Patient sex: M
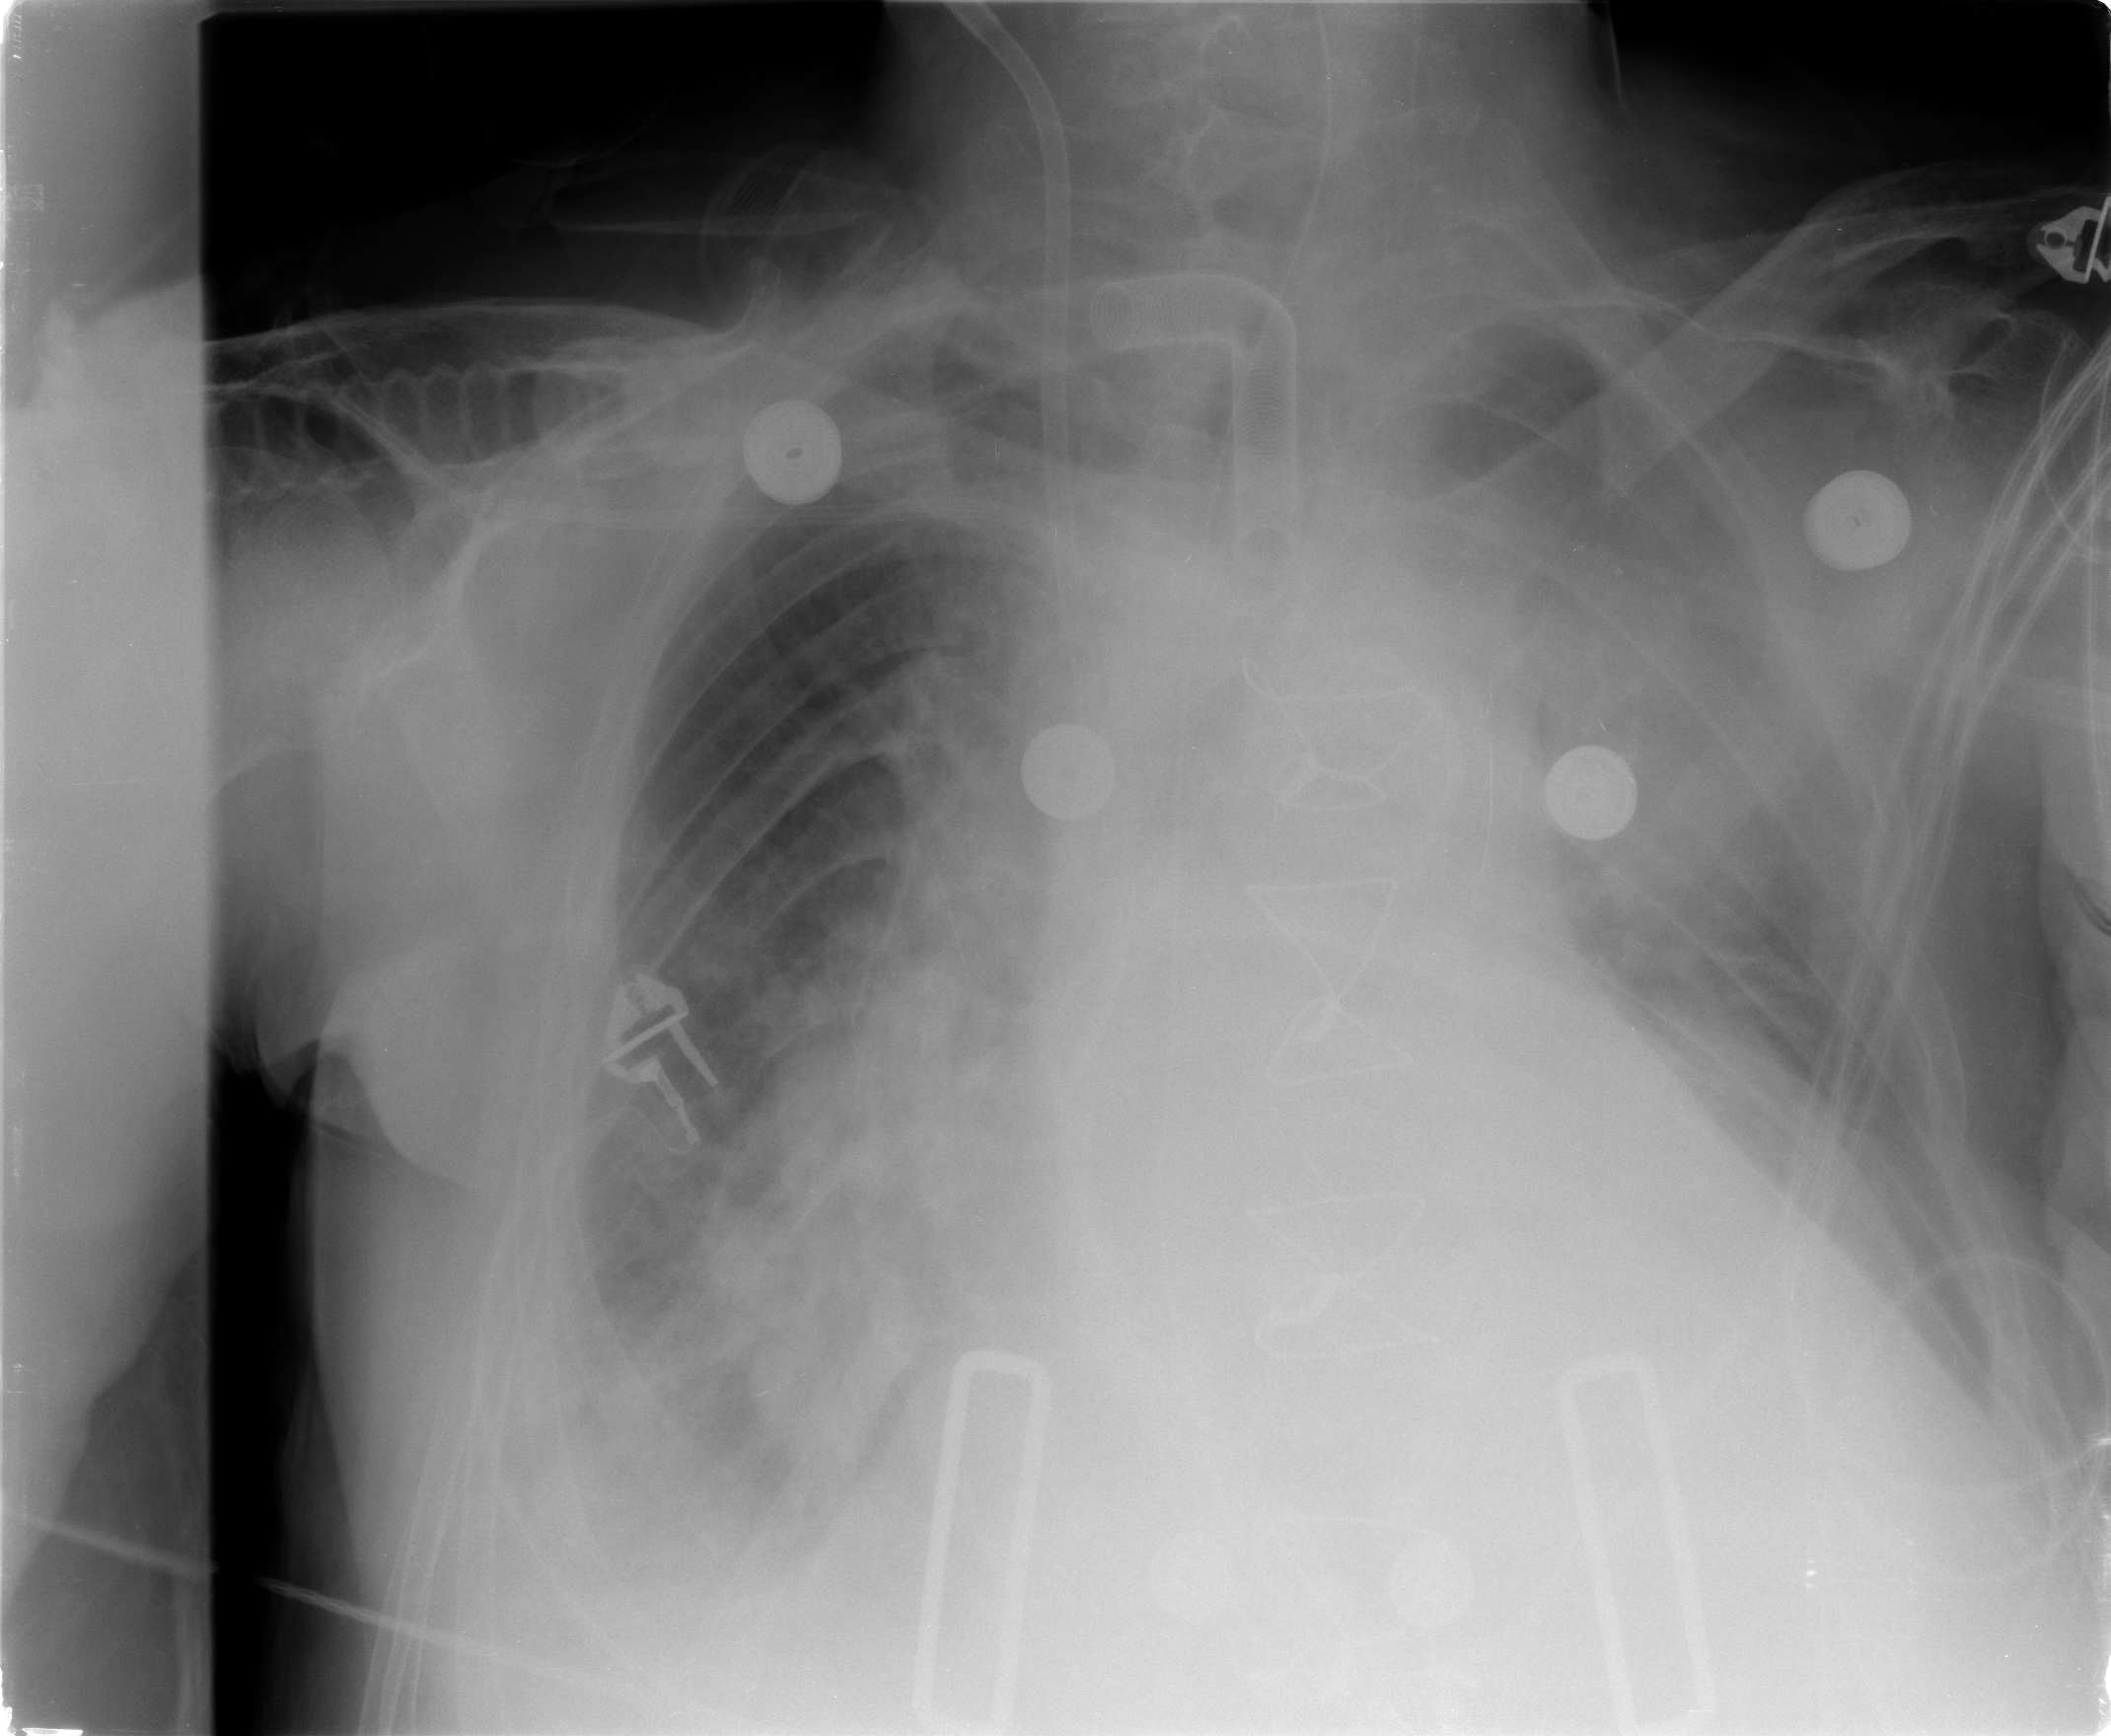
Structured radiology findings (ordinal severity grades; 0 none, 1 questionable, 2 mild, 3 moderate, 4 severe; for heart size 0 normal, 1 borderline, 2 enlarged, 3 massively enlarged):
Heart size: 2
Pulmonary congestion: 2
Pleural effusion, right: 2
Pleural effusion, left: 2
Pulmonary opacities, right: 2
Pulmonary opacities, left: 0
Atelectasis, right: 3
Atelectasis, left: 2